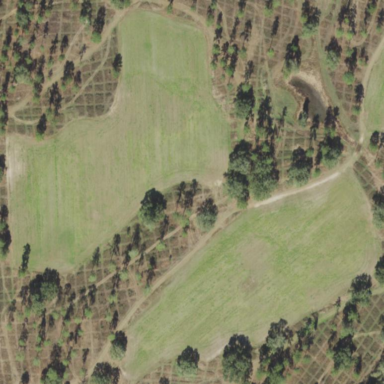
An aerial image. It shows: Orchard.